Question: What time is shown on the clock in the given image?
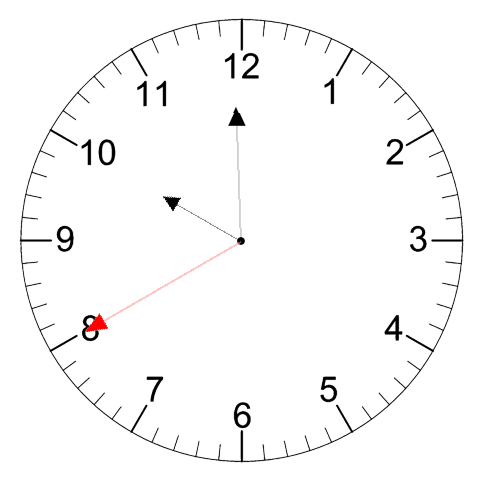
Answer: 09:59:40